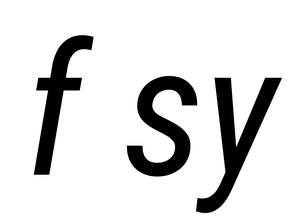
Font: Roboto-Italic_Condensed_Italic